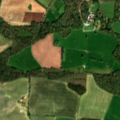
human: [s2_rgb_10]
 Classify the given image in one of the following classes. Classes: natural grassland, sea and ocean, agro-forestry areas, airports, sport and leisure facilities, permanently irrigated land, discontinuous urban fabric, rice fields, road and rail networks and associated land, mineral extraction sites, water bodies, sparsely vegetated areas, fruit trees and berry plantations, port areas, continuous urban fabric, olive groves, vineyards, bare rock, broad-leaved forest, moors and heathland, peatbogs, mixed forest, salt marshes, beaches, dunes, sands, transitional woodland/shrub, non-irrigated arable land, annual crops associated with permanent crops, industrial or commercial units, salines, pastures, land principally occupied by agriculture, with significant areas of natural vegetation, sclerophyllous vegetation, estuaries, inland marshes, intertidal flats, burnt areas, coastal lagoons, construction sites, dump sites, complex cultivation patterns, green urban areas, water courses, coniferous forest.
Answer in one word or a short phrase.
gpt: non-irrigated arable land, pastures, land principally occupied by agriculture, with significant areas of natural vegetation, mixed forest